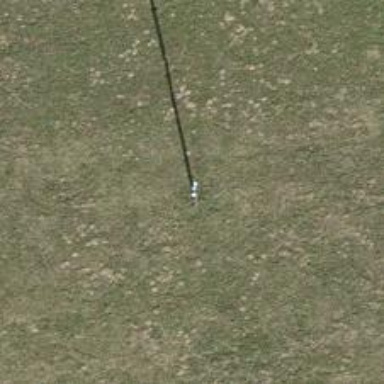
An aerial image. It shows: Minor power line.